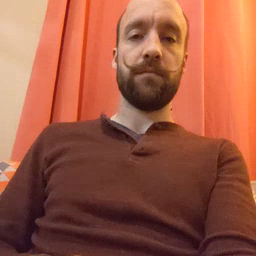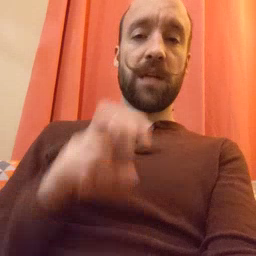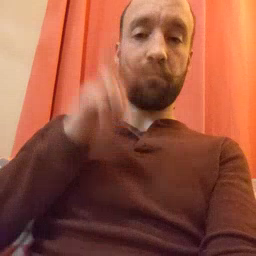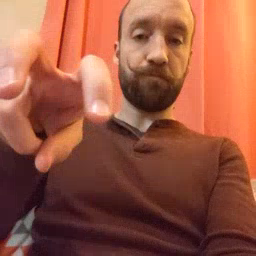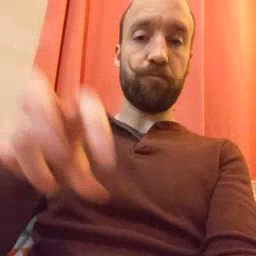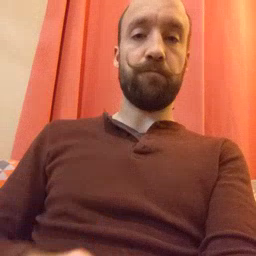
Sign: jump